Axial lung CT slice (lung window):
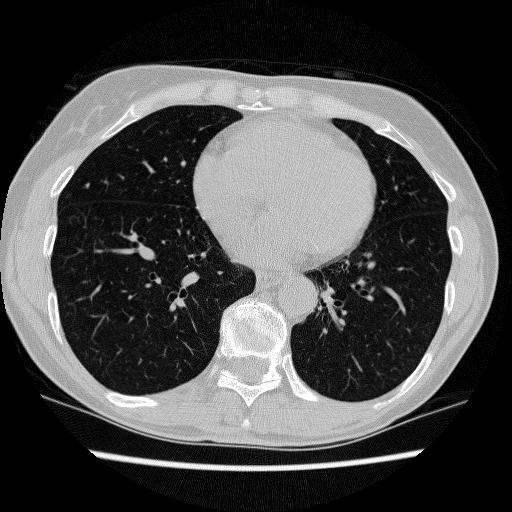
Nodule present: no